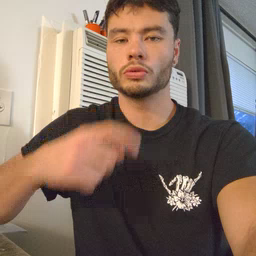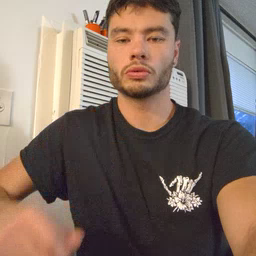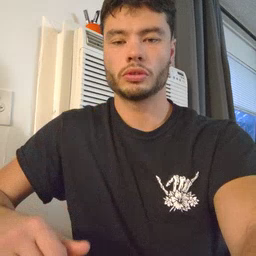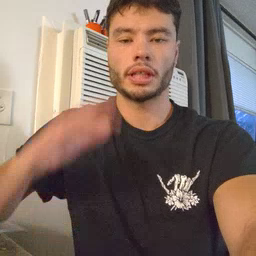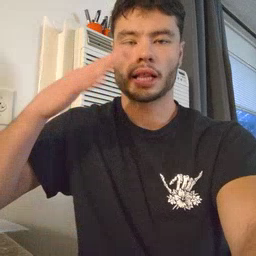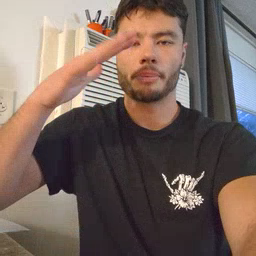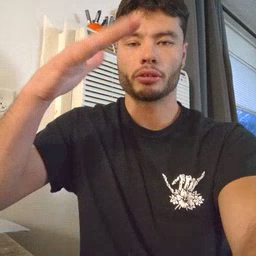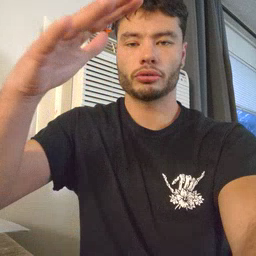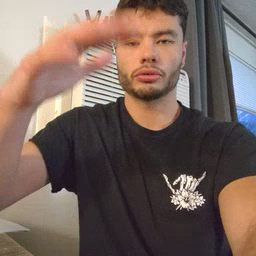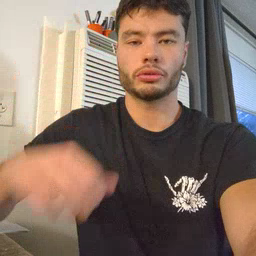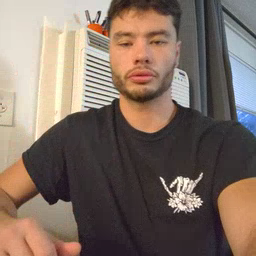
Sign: helicopter